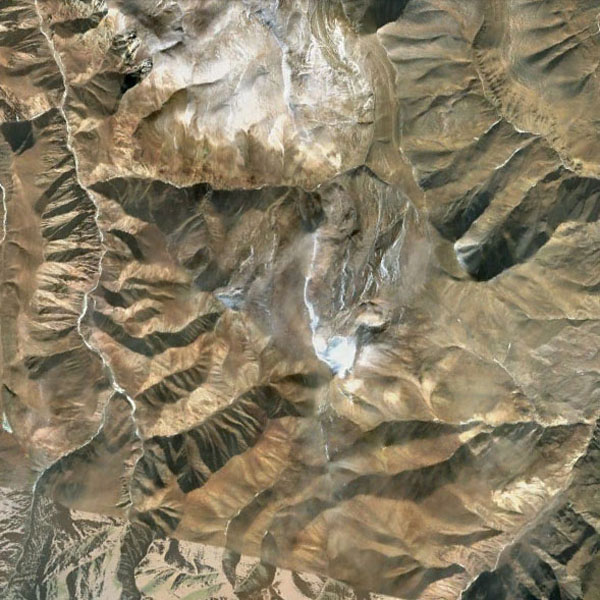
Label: Mountain